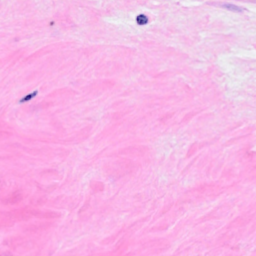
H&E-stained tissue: Breast